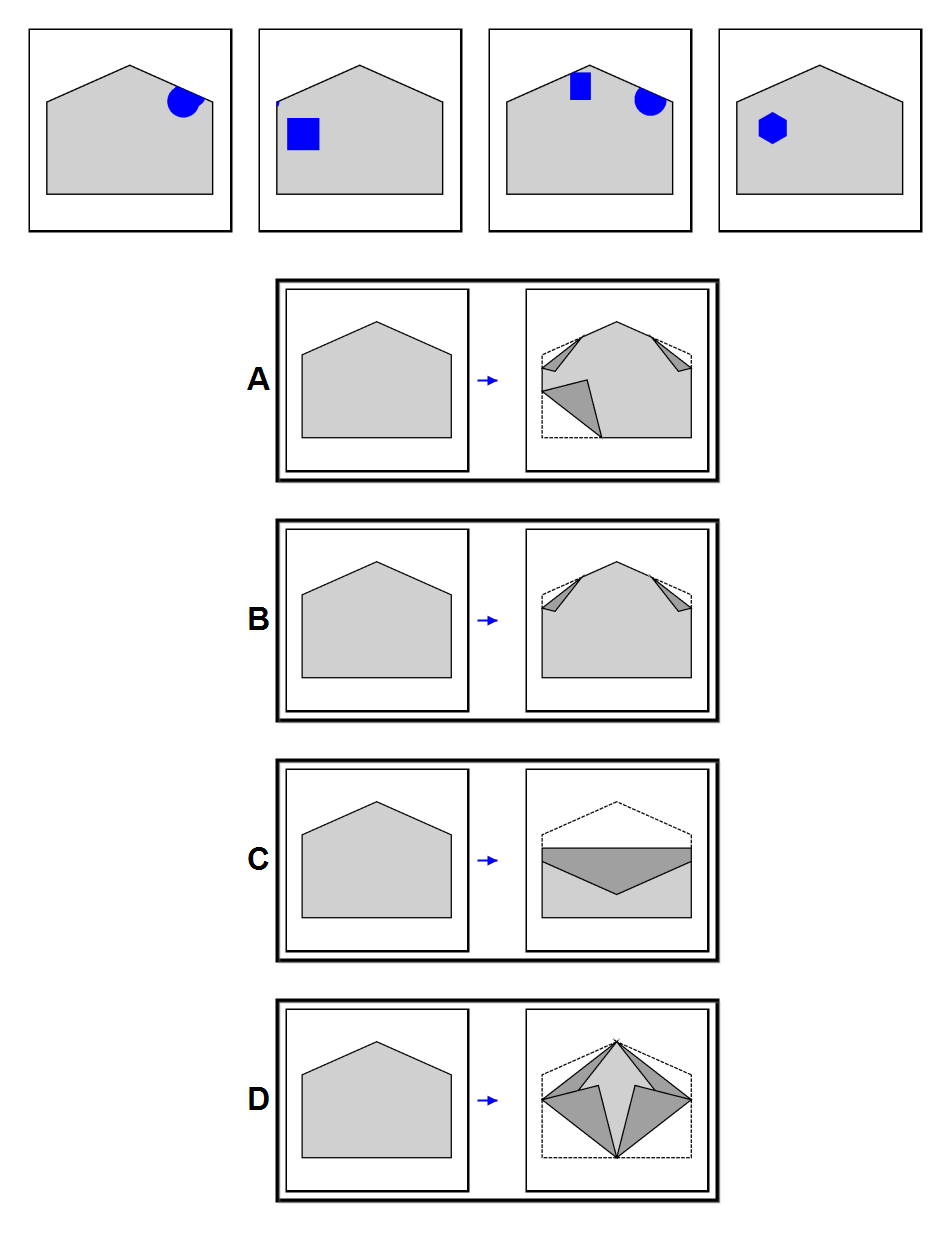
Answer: B